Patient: sex M, age 32
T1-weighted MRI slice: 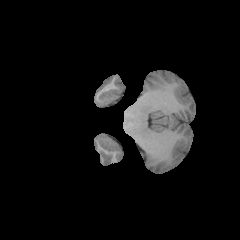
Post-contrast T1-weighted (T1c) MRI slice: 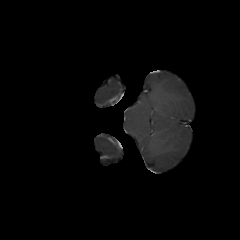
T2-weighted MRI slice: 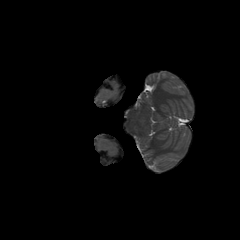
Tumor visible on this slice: no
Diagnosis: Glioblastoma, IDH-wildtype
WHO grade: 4